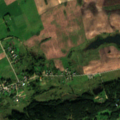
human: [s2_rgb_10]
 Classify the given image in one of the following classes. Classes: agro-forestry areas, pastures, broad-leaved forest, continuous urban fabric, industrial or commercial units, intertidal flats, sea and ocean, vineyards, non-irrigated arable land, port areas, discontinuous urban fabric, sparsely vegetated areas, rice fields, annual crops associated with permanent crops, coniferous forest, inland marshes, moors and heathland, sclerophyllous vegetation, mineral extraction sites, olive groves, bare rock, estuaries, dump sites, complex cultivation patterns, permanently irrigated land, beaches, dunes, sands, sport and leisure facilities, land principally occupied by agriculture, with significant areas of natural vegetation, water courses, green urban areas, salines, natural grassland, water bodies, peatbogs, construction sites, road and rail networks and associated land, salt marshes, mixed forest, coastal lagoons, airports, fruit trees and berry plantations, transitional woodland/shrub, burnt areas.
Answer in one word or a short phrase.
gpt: discontinuous urban fabric, non-irrigated arable land, pastures, complex cultivation patterns, mixed forest